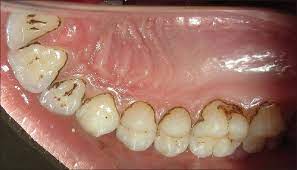
Condition: Tooth Discoloration